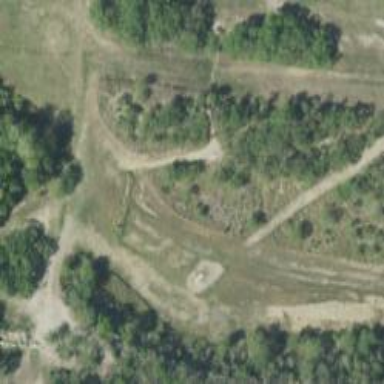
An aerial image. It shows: Disc golf hole.